Question: I'm working on a Nivo Slider for my website, and I'm facing a problem with the bullets of the slider. I want them on the images of the slider. Now they are on my menu.
Like this:

This is the nivo-slider.css file:
'''
/*
* jQuery Nivo Slider v3.2
* http://nivo.dev7studios.com
*
* Copyright 2012, Dev7studios
* Free to use and abuse under the MIT license.
* http://www.opensource.org/licenses/mit-license.php
*/
/* The Nivo Slider styles */
.nivoSlider {
position:relative;
width:100%;
height:auto;
overflow: hidden;
}
.nivoSlider img {
position:absolute;
top:0px;
left:0px;
max-width: none;
}
.nivo-main-image {
display: block !important;
position: relative !important;
width: 100% !important;
}
/* If an image is wrapped in a link */
.nivoSlider a.nivo-imageLink {
position:absolute;
top:0px;
left:0px;
width:100%;
height:100%;
border:0;
padding:0;
margin:0;
z-index:6;
display:none;
background:white;
filter:alpha(opacity=0);
opacity:0;
}
/* The slices and boxes in the Slider */
.nivo-slice {
display:block;
position:absolute;
z-index:5;
height:100%;
top:0;
}
.nivo-box {
display:block;
position:absolute;
z-index:5;
overflow:hidden;
}
.nivo-box img { display:block; }
/* Caption styles */
.nivo-caption {
position:absolute;
left:0px;
bottom:0px;
background:#000;
color:#fff;
width:100%;
z-index:8;
padding: 5px 10px;
opacity: 0.8;
overflow: hidden;
display: none;
-moz-opacity: 0.8;
filter:alpha(opacity=8);
-webkit-box-sizing: border-box; /* Safari/Chrome, other WebKit */
-moz-box-sizing: border-box; /* Firefox, other Gecko */
box-sizing: border-box; /* Opera/IE 8+ */
}
.nivo-caption p {
padding:5px;
margin:0;
}
.nivo-caption a {
display:inline !important;
}
.nivo-html-caption {
display:none;
}
/* Direction nav styles (e.g. Next & Prev) */
.nivo-directionNav a {
position:absolute;
top:45%;
z-index:9;
cursor:pointer;
}
.nivo-prevNav {
left:0px;
}
.nivo-nextNav {
right:0px;
}
/* Control nav styles (e.g. 1,2,3...) */
.nivo-controlNav {
text-align:center;
padding: 15px 0;
}
.nivo-controlNav a {
position: relative;
z-index:1000;
cursor:pointer;
}
.nivo-controlNav a.active {
font-weight:bold;
}
'''
And this is default.css
'''
/*
Skin Name: Nivo Slider Default Theme
Skin URI: http://nivo.dev7studios.com
Description: The default skin for the Nivo Slider.
Version: 1.3
Author: Gilbert Pellegrom
Author URI: http://dev7studios.com
Supports Thumbs: true
*/
.theme-default .nivoSlider {
position:relative;
background:#fff url(images/loading.gif) no-repeat 50% 50%;
margin-bottom:10px;
/*-webkit-box-shadow: 0px 1px 5px 0px #4a4a4a;
-moz-box-shadow: 0px 1px 5px 0px #4a4a4a;
box-shadow: 0px 1px 5px 0px #4a4a4a;*/
}
.theme-default .nivoSlider img {
position:absolute;
top:0px;
left:0px;
display:none;
}
.theme-default .nivoSlider a {
border:0;
display:block;
}
.theme-default .nivo-controlNav {
text-align: center;
padding: 20px 0;
}
.theme-default .nivo-controlNav a {
display:inline-block;
width:22px;
height:22px;
background:url(images/bullets.png) no-repeat;
text-indent:-9999px;
border:0;
margin: 0;
}
.theme-default .nivo-controlNav a.active {
background-position:0 -22px;
}
.theme-default .nivo-directionNav a {
display:block;
width:30px;
height:30px;
background:url(images/arrows.png) no-repeat;
text-indent:-9999px;
border:0;
opacity: 0;
-webkit-transition: all 200ms ease-in-out;
-moz-transition: all 200ms ease-in-out;
-o-transition: all 200ms ease-in-out;
transition: all 200ms ease-in-out;
}
.theme-default:hover .nivo-directionNav a { opacity: 1; }
.theme-default a.nivo-nextNav {
background-position:-30px 0;
right:15px;
}
.theme-default a.nivo-prevNav {
left:15px;
}
.theme-default .nivo-caption {
font-family: Helvetica, Arial, sans-serif;
}
.theme-default .nivo-caption a {
color:#fff;
border-bottom:1px dotted #fff;
}
.theme-default .nivo-caption a:hover {
color:#fff;
}
.theme-default .nivo-controlNav.nivo-thumbs-enabled {
width: 100%;
}
.theme-default .nivo-controlNav.nivo-thumbs-enabled a {
width: auto;
height: auto;
background: none;
margin-bottom: 5px;
}
.theme-default .nivo-controlNav.nivo-thumbs-enabled img {
display: block;
width: 120px;
height: auto;
}
'''
I'd really appreciate your help.
Thanks in advance.
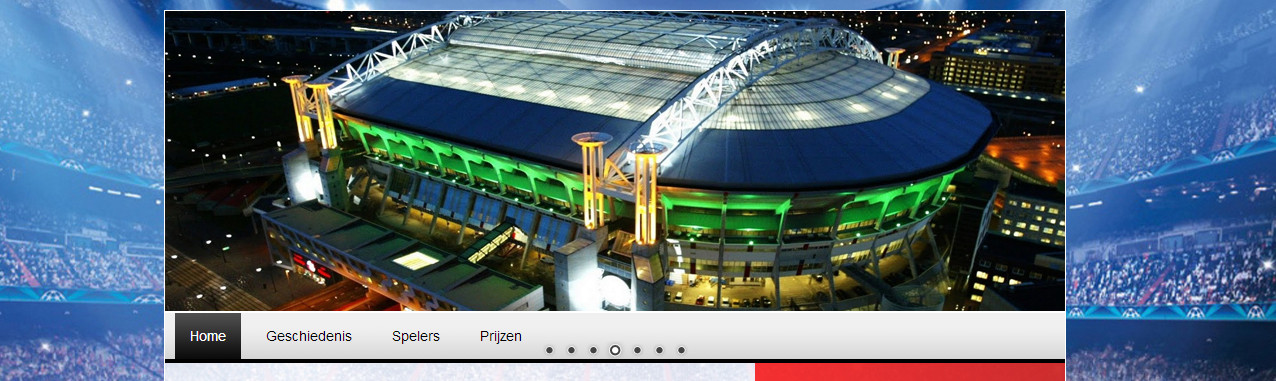
Answer: It's hard to actually give you a working example from the code you provided above, but I went to Nivo Slider's page and played with one of their demos in the console. What you can do is change this:
'''
/* Control nav styles (e.g. 1,2,3...) */
.nivo-controlNav {
text-align:center;
padding: 15px 0;
}
'''
to
'''
/* Control nav styles (e.g. 1,2,3...) */
.nivo-controlNav {
text-align:center;
padding: 15px 0;
position: absolute;
top: 800px; /*CHANGE THIS VALUE TO FIT YOUR NEEDS*/
left: 200px; /*CHANGE THIS VALUE TO FIT YOUR NEEDS*/
z-index: 5; /*MAKE THIS HIGHER IF THE BUTTONS ARE NOT ON TOP OF THE IMAGE IN YOUR
EXAMPLE, THIS WAS ENOUGH ON NIVO'S SITE*/
}
'''